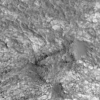
Label: not_dusty